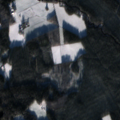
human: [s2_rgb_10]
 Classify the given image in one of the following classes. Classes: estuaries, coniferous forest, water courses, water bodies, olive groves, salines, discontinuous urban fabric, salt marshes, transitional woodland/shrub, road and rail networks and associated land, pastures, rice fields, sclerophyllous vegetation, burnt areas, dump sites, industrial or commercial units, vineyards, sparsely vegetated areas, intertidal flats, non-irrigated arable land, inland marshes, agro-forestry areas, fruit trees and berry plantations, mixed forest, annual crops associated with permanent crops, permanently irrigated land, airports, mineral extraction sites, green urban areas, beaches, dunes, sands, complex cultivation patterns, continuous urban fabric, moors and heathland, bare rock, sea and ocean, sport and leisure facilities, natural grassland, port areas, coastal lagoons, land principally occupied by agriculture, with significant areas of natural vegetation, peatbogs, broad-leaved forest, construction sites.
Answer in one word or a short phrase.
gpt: non-irrigated arable land, coniferous forest, mixed forest, water bodies